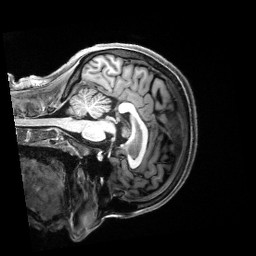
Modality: T1w
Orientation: sagittal
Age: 22
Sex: female
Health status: healthy
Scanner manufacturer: siemens
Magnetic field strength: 3 T
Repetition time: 2.5 s
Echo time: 0.00222 s